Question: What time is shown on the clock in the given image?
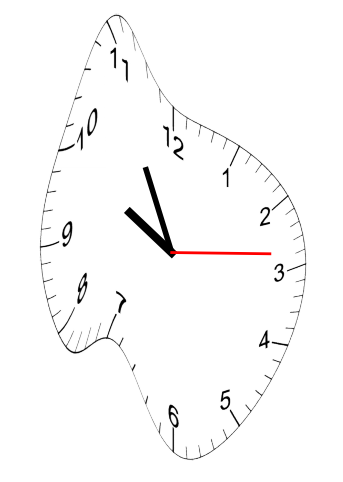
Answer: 09:55:14